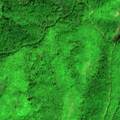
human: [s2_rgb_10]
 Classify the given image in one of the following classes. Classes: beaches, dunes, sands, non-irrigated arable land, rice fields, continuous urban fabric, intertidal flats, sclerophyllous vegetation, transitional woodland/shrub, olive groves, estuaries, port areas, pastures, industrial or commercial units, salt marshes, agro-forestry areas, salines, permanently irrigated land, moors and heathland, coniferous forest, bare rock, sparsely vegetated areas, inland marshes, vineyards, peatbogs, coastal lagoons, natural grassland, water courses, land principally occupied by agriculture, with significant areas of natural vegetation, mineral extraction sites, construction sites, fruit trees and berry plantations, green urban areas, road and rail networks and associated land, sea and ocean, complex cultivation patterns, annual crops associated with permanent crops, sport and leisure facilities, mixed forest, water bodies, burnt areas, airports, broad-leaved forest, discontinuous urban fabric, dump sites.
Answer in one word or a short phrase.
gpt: broad-leaved forest